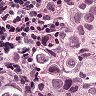
Metastatic tissue present: yes